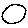
Label: circle